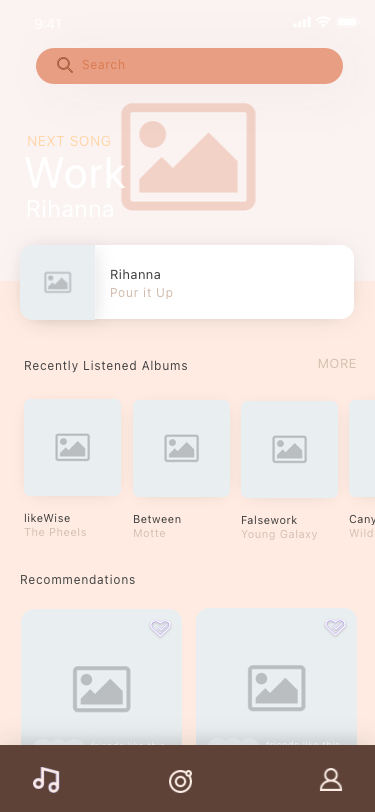
Text in this UI design:
Recently Listened Albums
Recommendations
MORE
Work
Rihanna
NEXT SONG